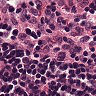
Metastatic tissue present: no